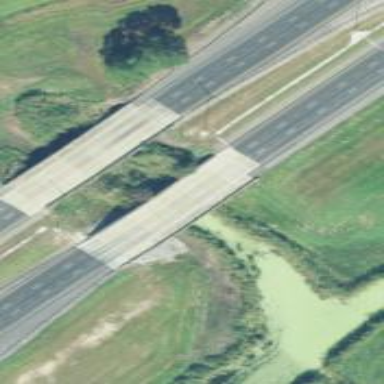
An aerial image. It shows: Viaduct bridge over motorway.